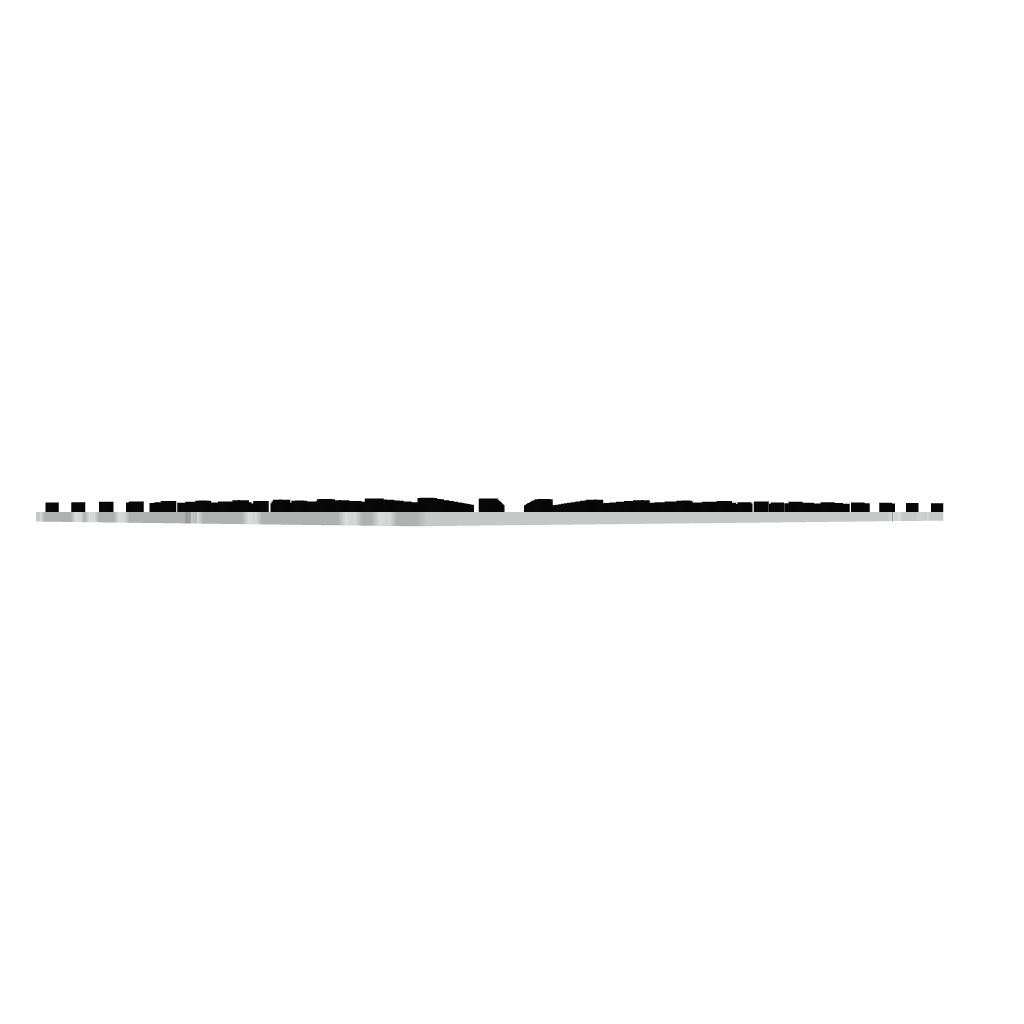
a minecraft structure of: Debian logo